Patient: sex M, age 47
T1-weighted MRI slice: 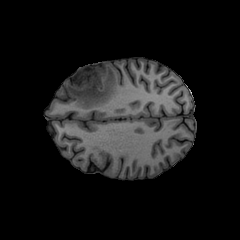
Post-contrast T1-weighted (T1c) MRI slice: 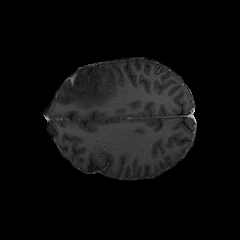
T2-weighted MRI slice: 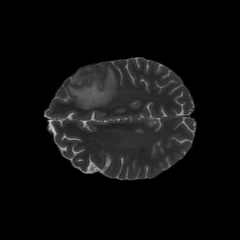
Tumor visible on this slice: yes
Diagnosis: Glioblastoma, IDH-wildtype
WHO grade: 4